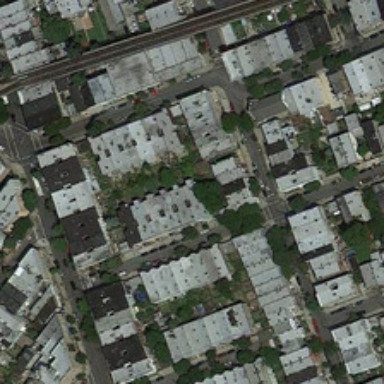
Many buildings and green trees are in a dense residential area .